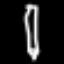
Label: pencil